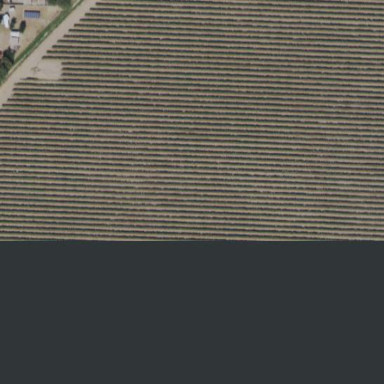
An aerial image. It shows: Vineyard.